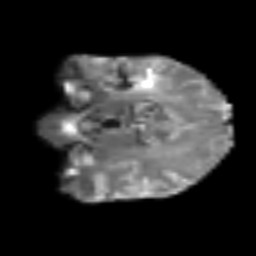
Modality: T2w
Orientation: coronal
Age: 39
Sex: female
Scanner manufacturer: siemens
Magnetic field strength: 3 T
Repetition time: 6.1 s
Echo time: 0.101 s